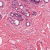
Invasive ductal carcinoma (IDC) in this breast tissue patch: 0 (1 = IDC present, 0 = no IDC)